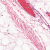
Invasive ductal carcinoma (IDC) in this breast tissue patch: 0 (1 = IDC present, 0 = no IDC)